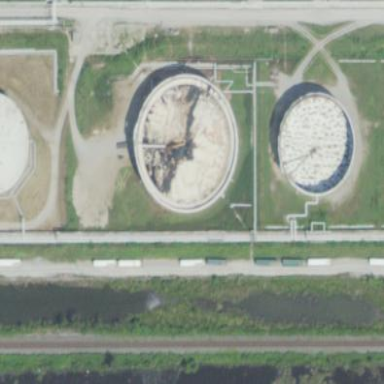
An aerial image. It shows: Storage tank building.